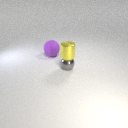
small gray metal sphere below small yellow metal cylinder